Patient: sex M, age 80
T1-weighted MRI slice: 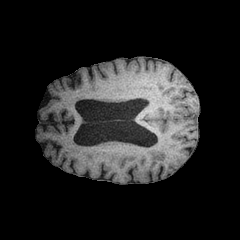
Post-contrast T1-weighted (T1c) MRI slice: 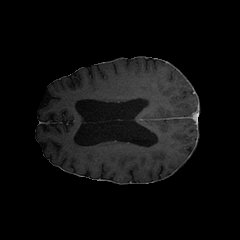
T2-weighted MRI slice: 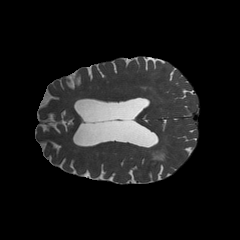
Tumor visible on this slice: no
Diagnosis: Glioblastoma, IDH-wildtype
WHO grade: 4